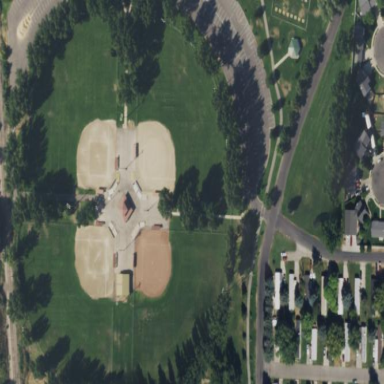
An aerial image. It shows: Sports center focused on softball activities.